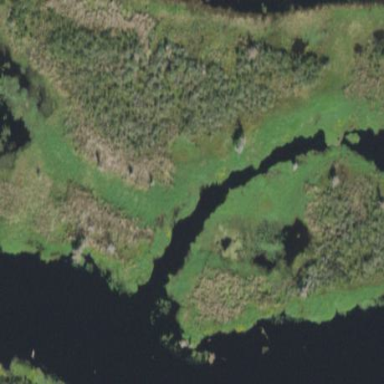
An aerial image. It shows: Marshy wetland area.